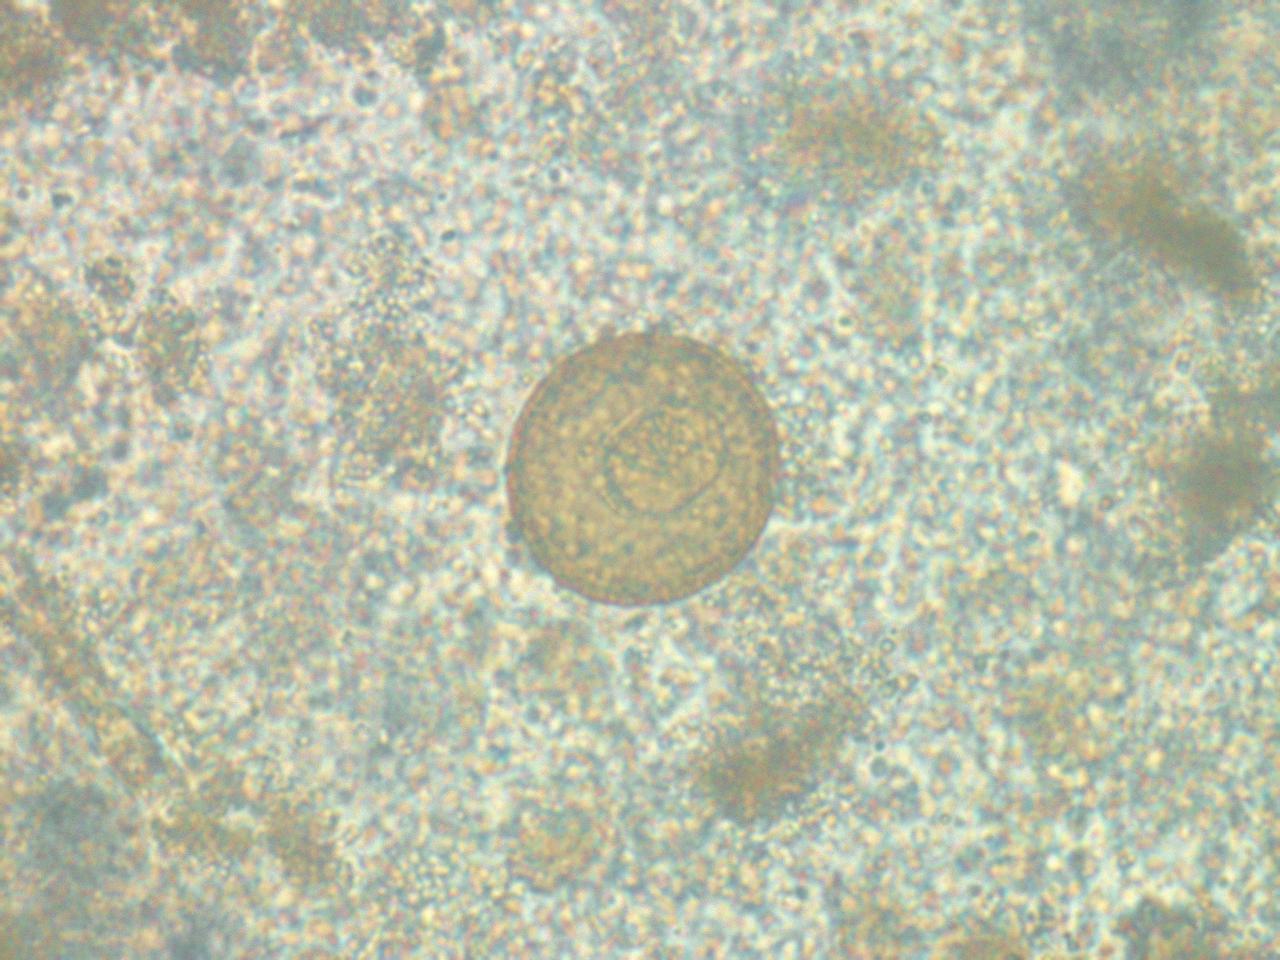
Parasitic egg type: Hymenolepis diminuta